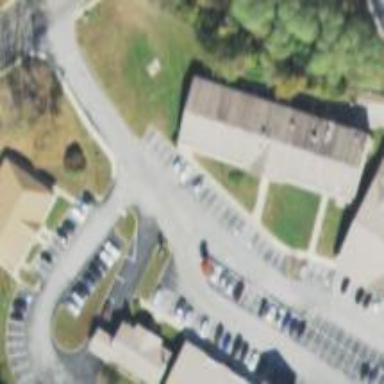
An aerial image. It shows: Veterinary facility.